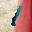
Label: 1